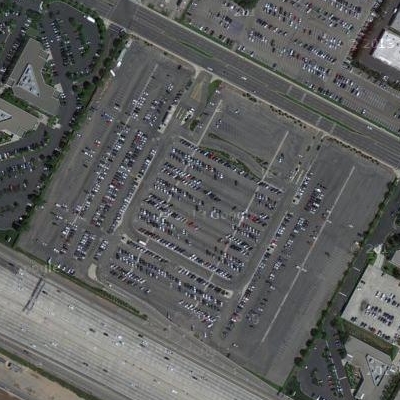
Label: Parking